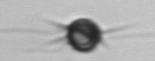
Label: Acanthoica_quattrospina